Question: I am trying to assign the 0xFA9C to $a0. But the Qtspim software shown an error whose screenshot is attached below. Thanks for your help.

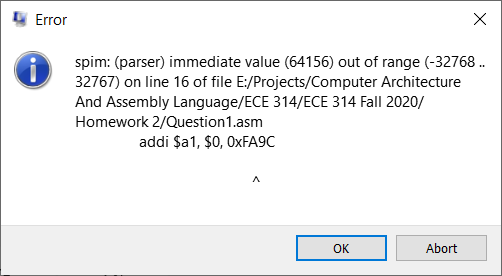
Answer: '0xFA9C' is 64,156, which won't fit in the 16-bit signed immediate field of the 'addi' instruction.
If you really want that number then load it as an immediate 'li $t0, 0xFA9C' and the assembler will use two instructions to build that number.
If you intended that to be a negative number, e.g. -1380, then use decimal, or, (this works in MARS) pad it out to 32-bit hex with sign: '0xFFFFFA9C', this tells the assembler it is a negative number, and, this number will fit in the 16-bit immediate of 'addi'.